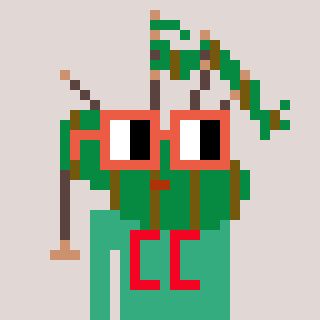
a pixel art character with square orange glasses, a bagpipe-shaped head and a teal-colored body on a warm background